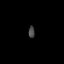
Tissue: prostate
Cell type: T cells
Senescence score: 0.3431
Nuclear area (px): 74
Mean DAPI intensity: 67.784